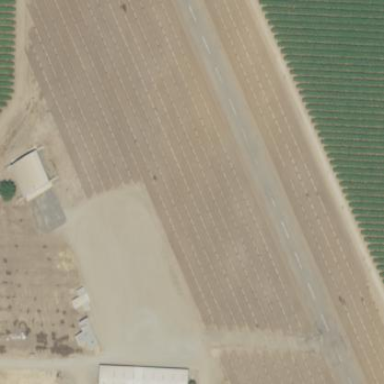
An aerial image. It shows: Unpaved apron at the airport.